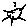
Label: sun